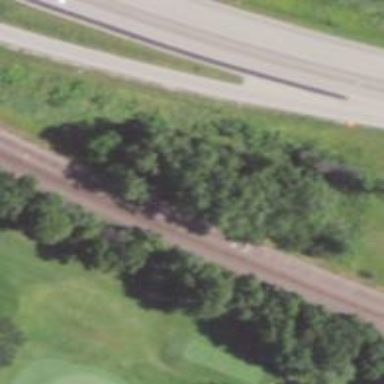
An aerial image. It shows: Two railway tracks with rails.